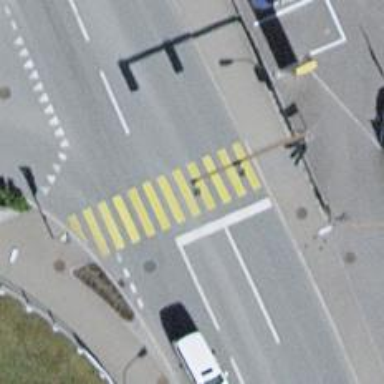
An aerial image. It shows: Crossing with traffic signals. It is zebra crossing.